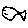
Label: fish